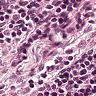
Metastatic tissue present: no